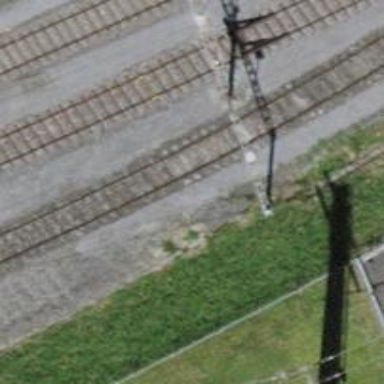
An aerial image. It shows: Single-track railway siding with electrified contact lines.